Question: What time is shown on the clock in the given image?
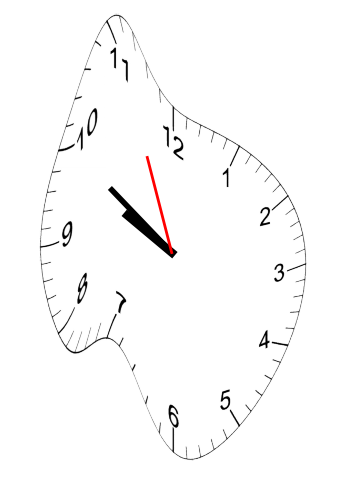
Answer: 09:49:56